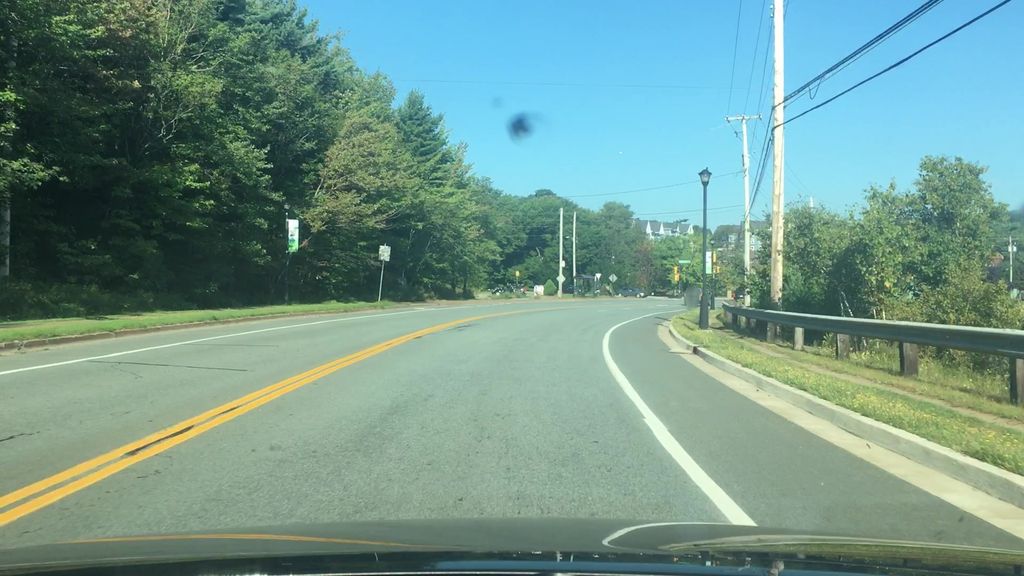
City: halifax